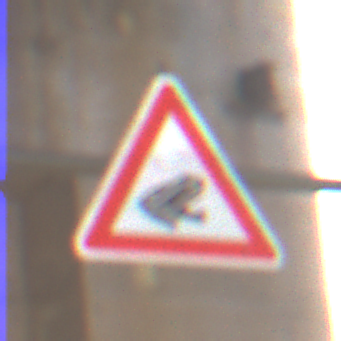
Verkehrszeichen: AmphibienwanderungLinks
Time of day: Midday
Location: Roofed (Beach)
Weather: Overcast
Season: NotSpecified
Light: Natural